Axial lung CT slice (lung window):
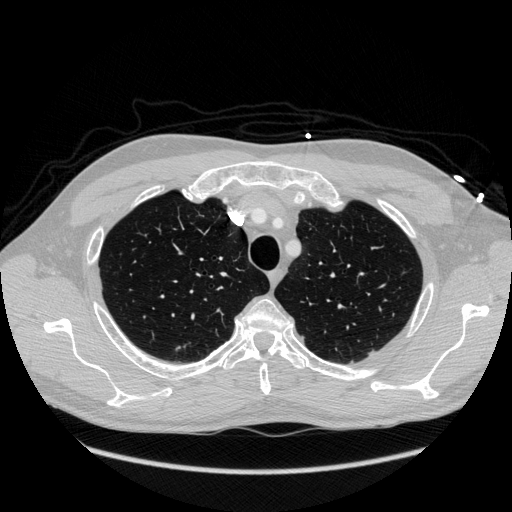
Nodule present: no